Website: lowes
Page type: order-tracking
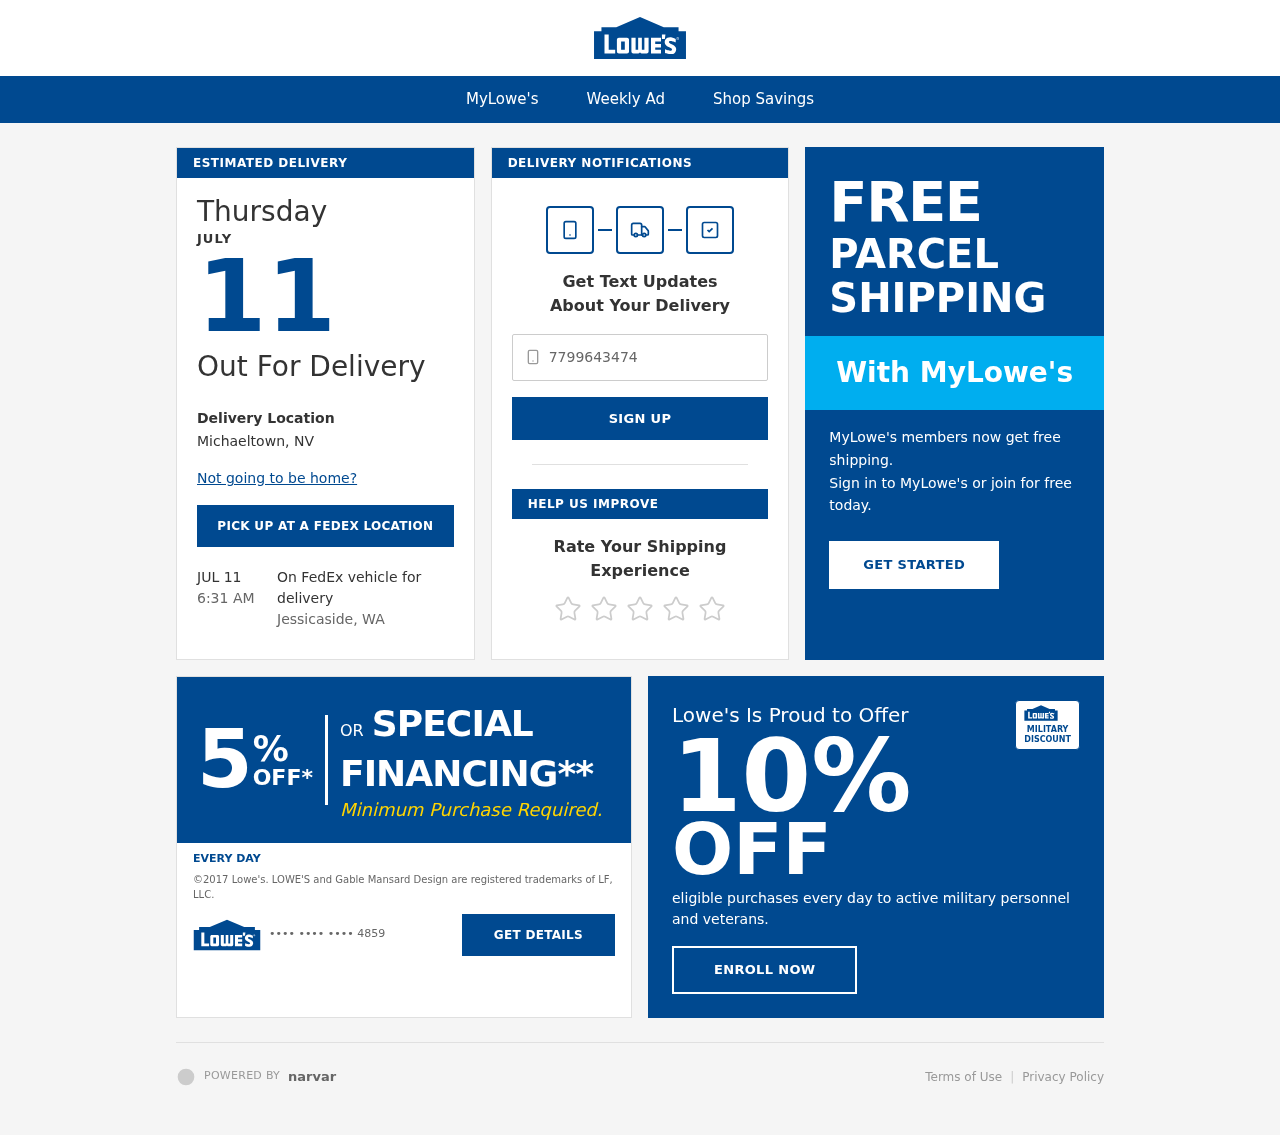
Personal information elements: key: PII_CARD_LAST4
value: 4859
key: PII_PHONE
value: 7799643474
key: PII_CITY_STATE
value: Michaeltown, NV
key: PII_CITY_STATE2
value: Jessicaside, WA
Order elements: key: ORDER_DELIVERY_DATE
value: JULY
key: ORDER_DELIVERY_DATE
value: JUL 11
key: ORDER_DELIVERY_DATE
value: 6:31 AM
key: ORDER_DELIVERY_DATE
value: Thursday
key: ORDER_DELIVERY_DATE
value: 11